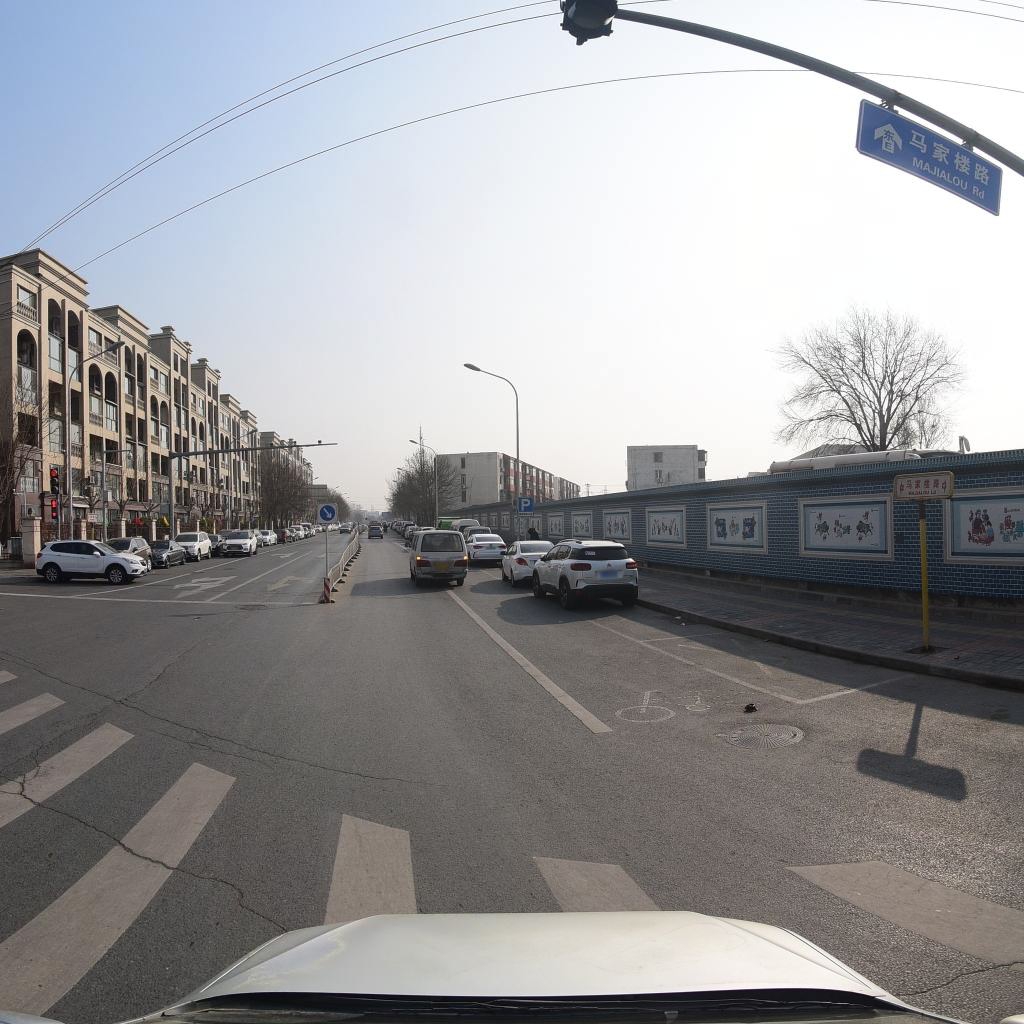
Region: Fengtai
Road damage annotations: pothole, transverse crack, manhole cover, longitudinal crack, transverse crack, transverse crack, manhole cover